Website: apple
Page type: billing-address
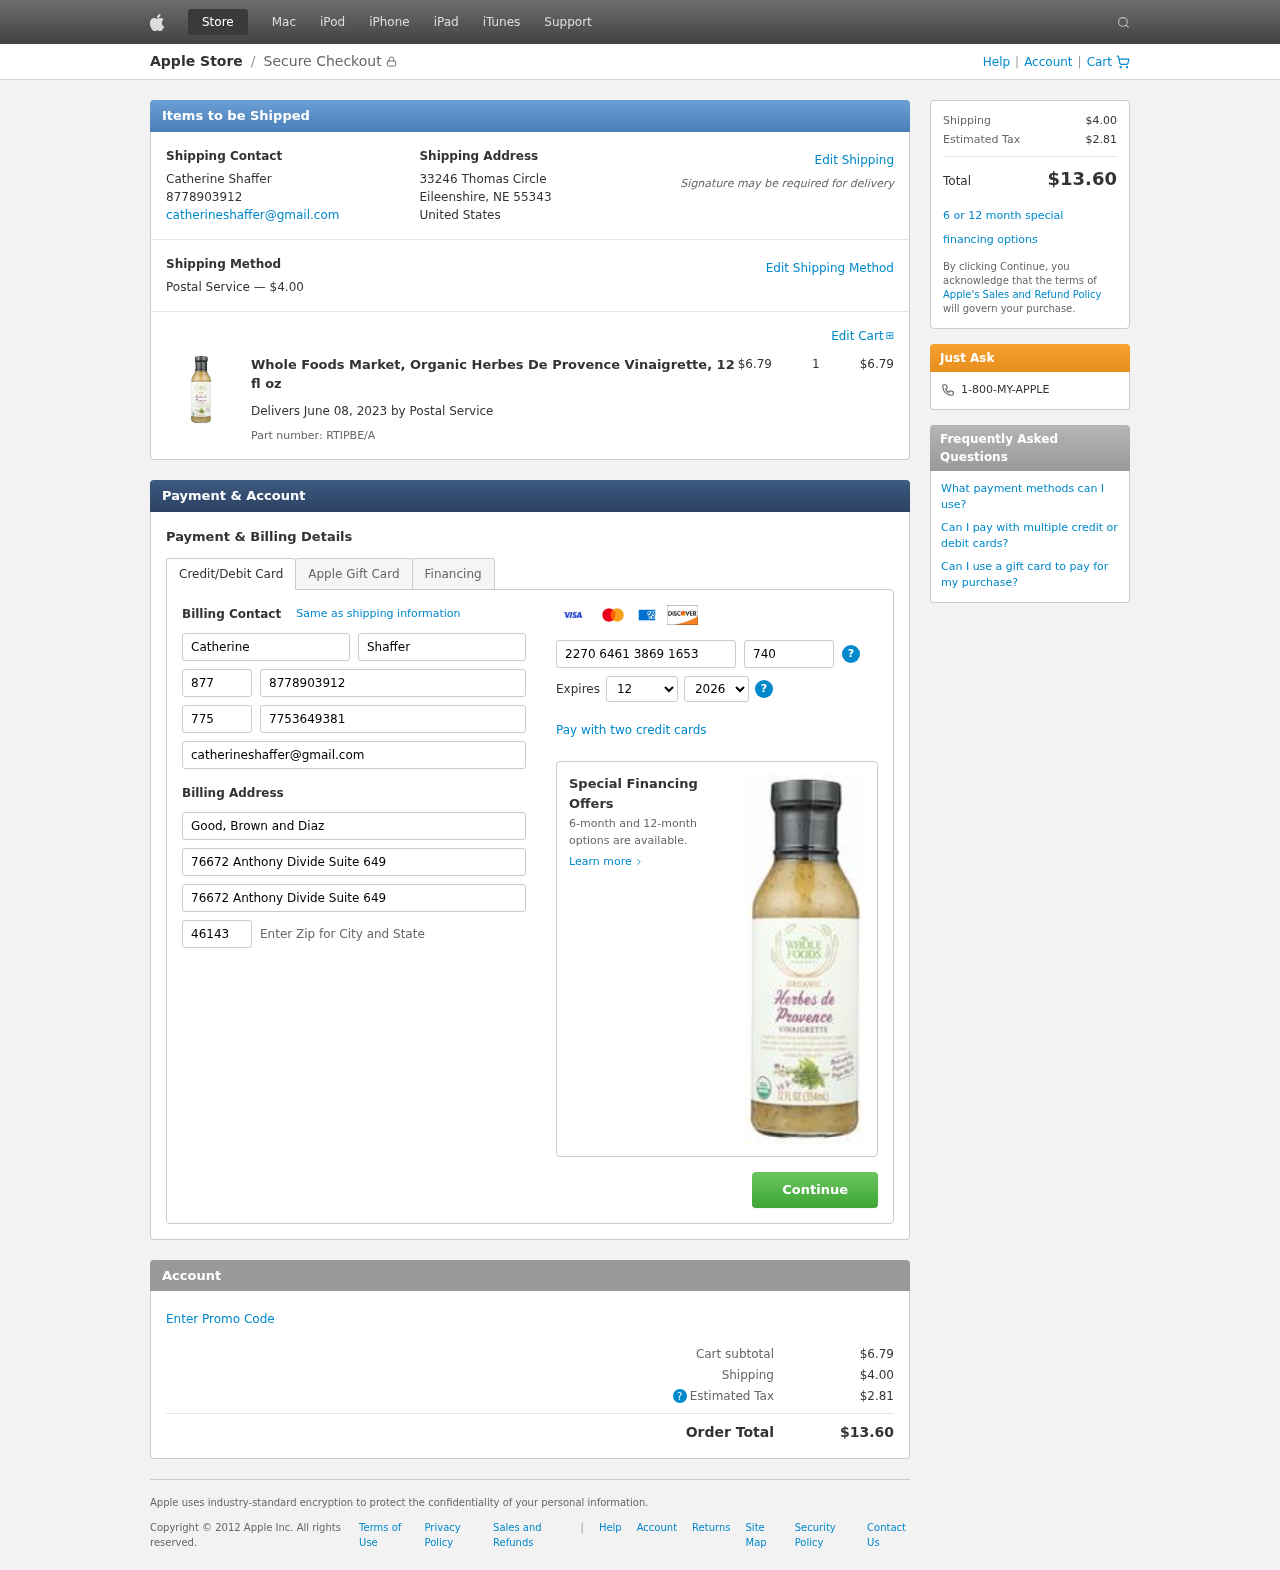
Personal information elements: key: PII_CARD_CVV
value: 740
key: PII_CARD_EXPIRY_MONTH
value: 12
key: PII_CARD_EXPIRY_YEAR
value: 26
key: PII_CARD_NUMBER
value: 2270 6461 3869 1653
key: PII_CITY_STATE_ZIP
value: Eileenshire, NE 55343
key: PII_COMPANY
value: Good, Brown and Diaz
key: PII_COUNTRY
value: United States
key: PII_EMAIL
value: catherineshaffer@gmail.com
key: PII_FIRSTNAME
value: Catherine
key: PII_FULLNAME
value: Catherine Shaffer
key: PII_LASTNAME
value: Shaffer
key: PII_PHONE
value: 8778903912
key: PII_PHONE_ALT
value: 7753649381
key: PII_PHONE_ALT_AREA
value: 775
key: PII_PHONE_AREA
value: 877
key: PII_POSTCODE2
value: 46143
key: PII_STREET
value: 33246 Thomas Circle
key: PII_STREET2
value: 76672 Anthony Divide Suite 649
Product elements: key: PRODUCT1_NAME
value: Whole Foods Market, Organic Herbes De Provence Vinaigrette, 12 fl oz
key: PRODUCT1_PRICE
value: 6.79
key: PRODUCT1_QUANTITY
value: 1
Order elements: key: ORDER_SHIPPING_COST
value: $4.00
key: ORDER_SUBTOTAL
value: $6.79
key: ORDER_DELIVERY_DATE
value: June 08, 2023
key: ORDER_PART_NUMBER
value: RTIPBE/A
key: ORDER_TAX
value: $2.81
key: ORDER_TOTAL
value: $13.60